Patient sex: M
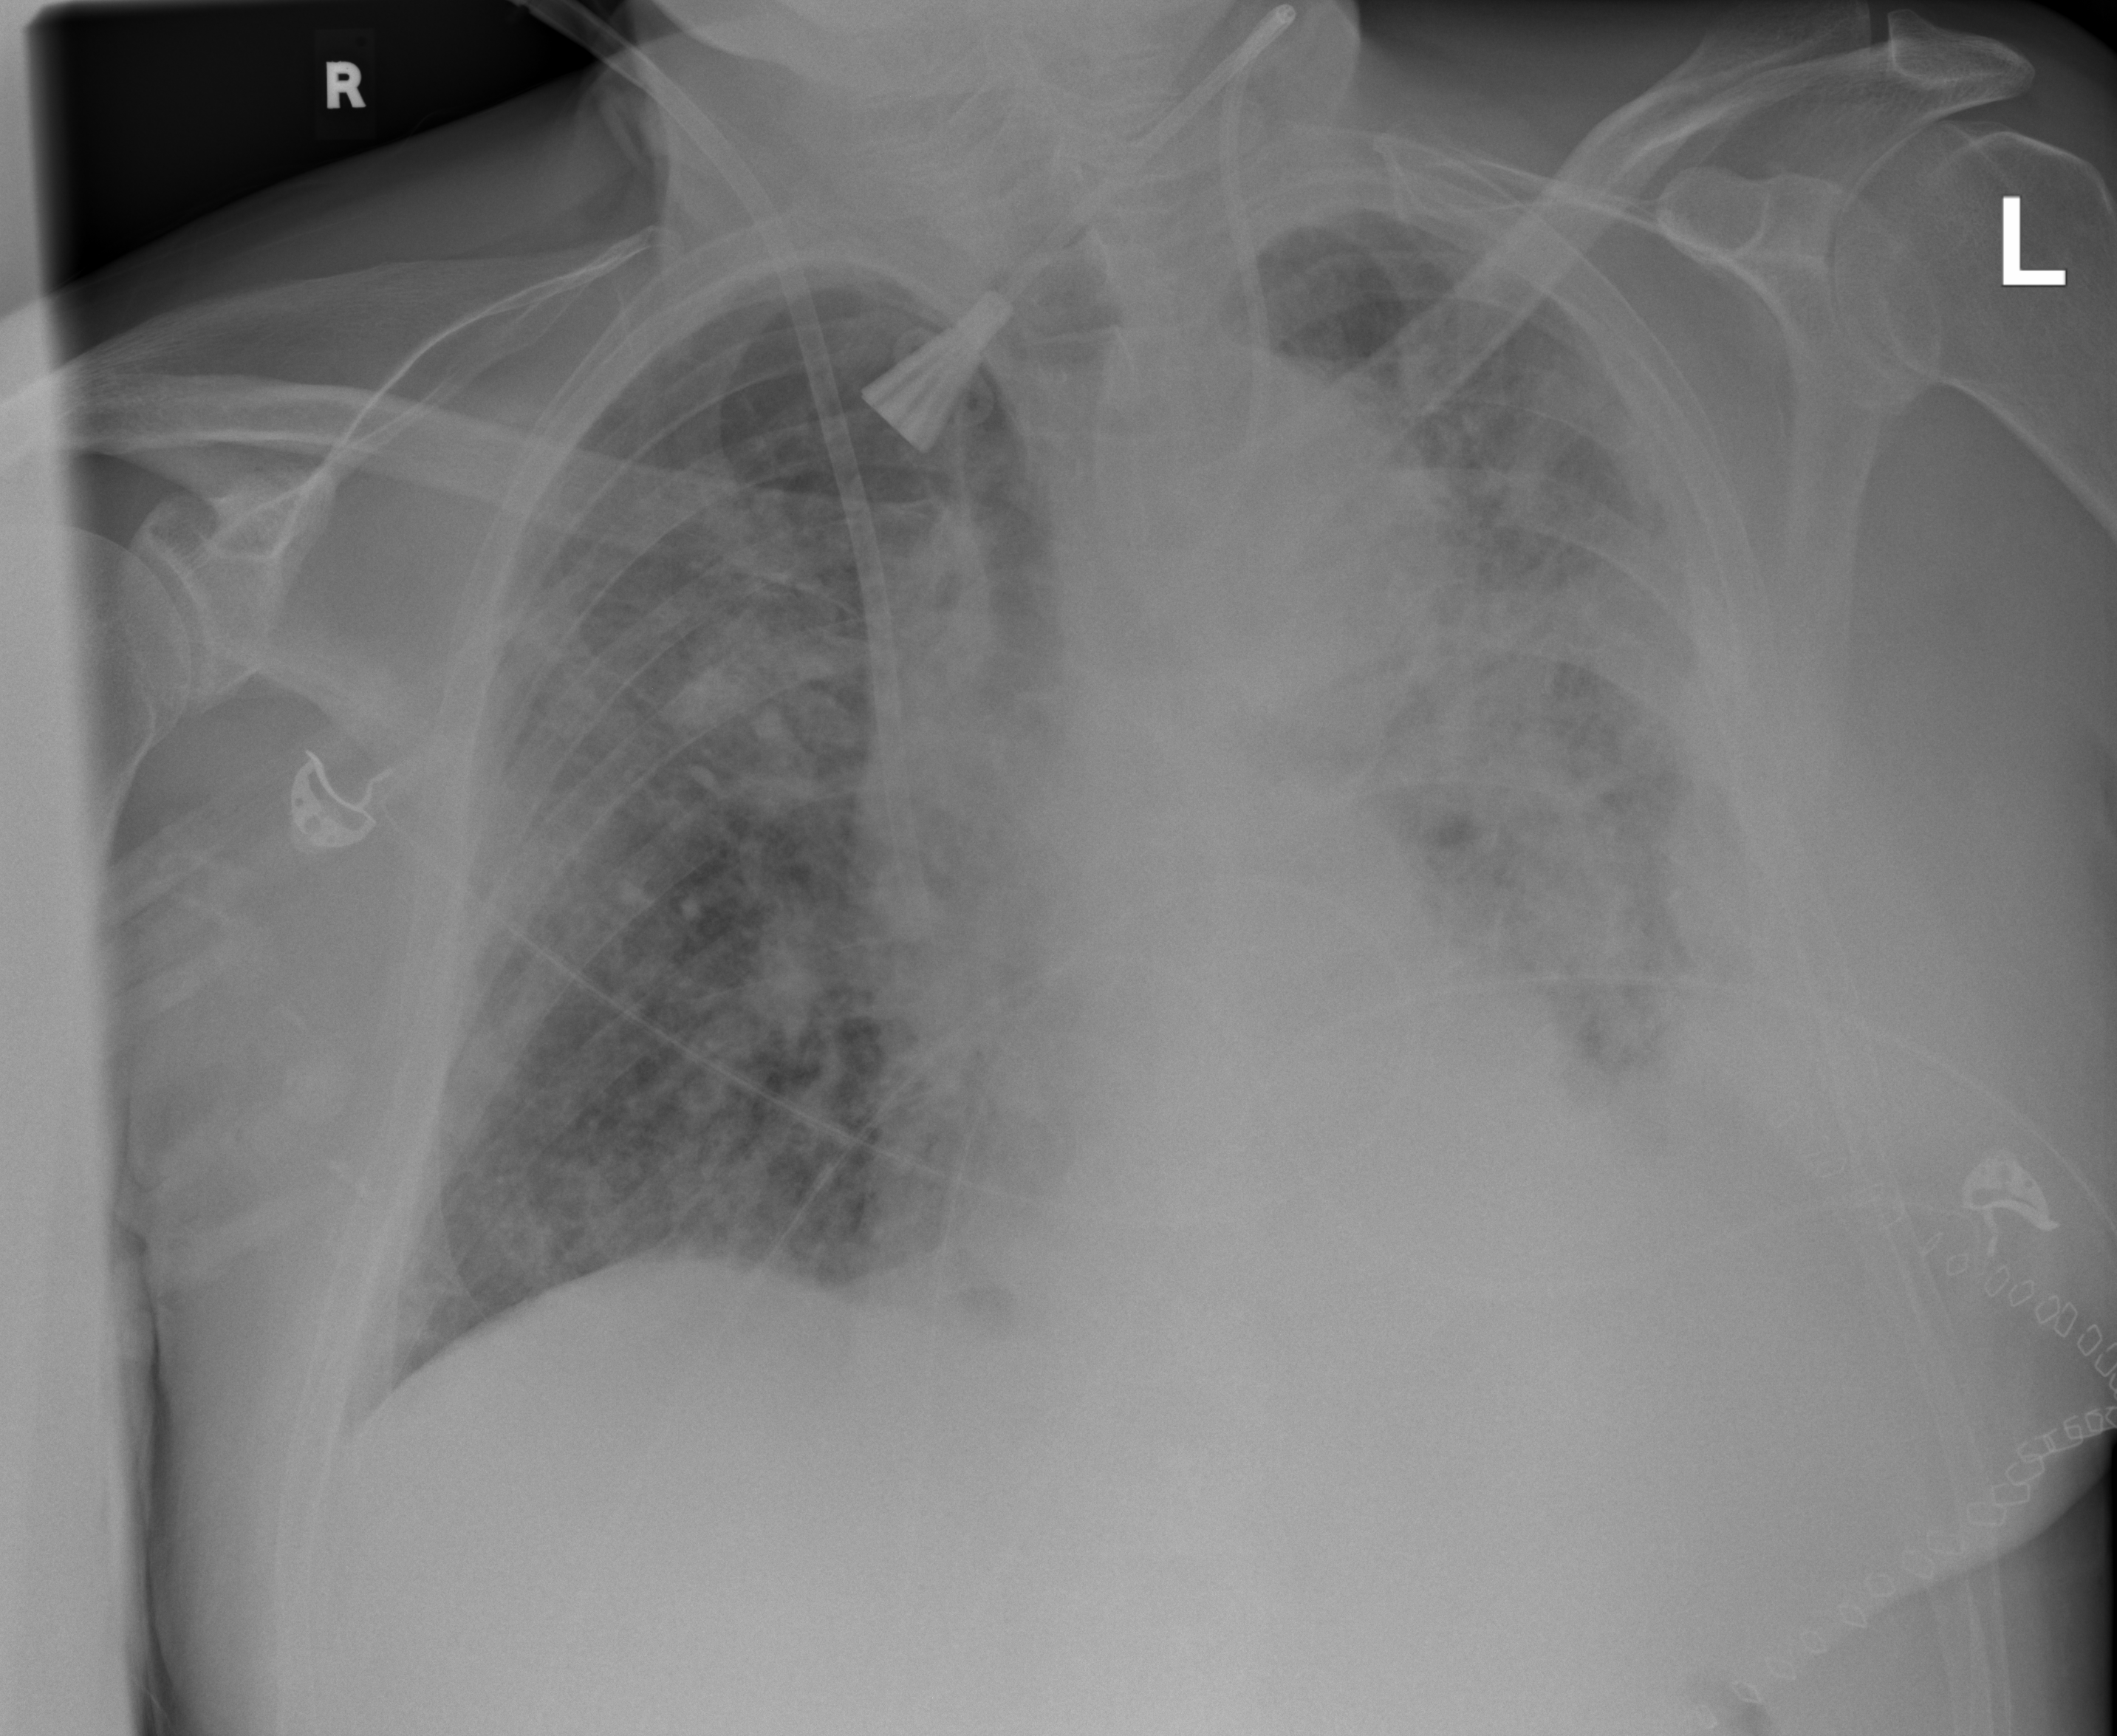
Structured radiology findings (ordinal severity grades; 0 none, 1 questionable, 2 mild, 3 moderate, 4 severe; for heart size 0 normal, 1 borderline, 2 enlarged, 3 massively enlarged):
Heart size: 2
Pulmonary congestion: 3
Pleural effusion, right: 0
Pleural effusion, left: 3
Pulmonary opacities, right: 3
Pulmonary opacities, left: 3
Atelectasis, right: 2
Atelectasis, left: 3